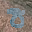
Label: 8